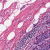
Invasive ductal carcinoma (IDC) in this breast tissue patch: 0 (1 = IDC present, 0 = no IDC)